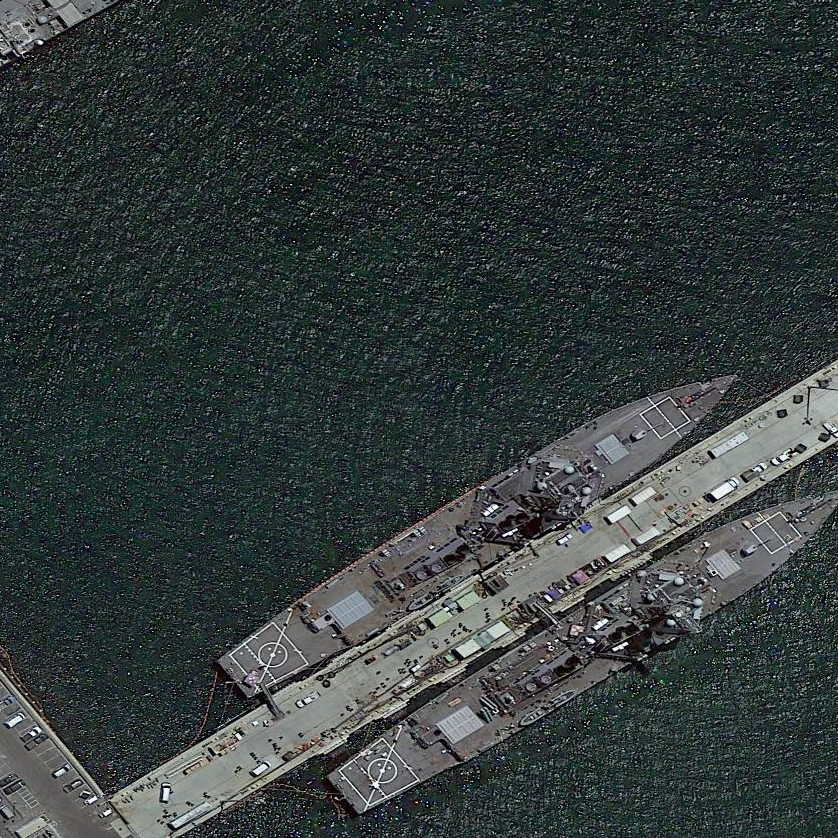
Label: destroyer